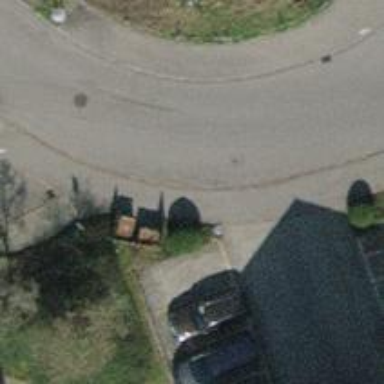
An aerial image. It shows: Residential road with separate asphalt sidewalk.